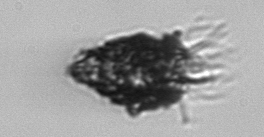
Label: Tintinnopsis